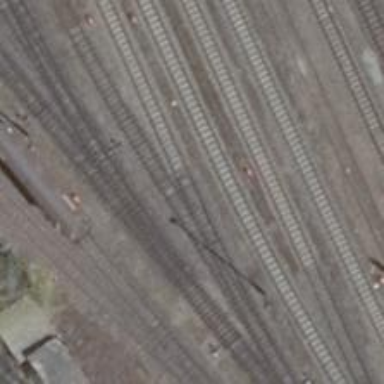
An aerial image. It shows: Railway yard.